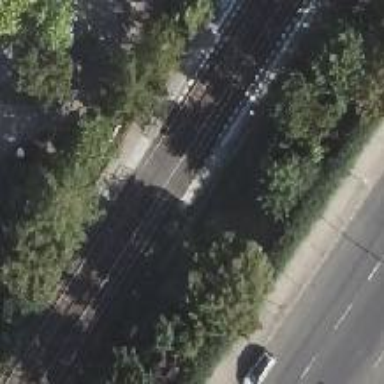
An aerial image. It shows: Uncontrolled tram railway crossing.